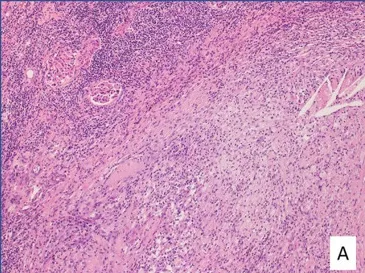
Representative pathologic images from Case #2 H&E stained slides at low-power.
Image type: pathology (h&e)